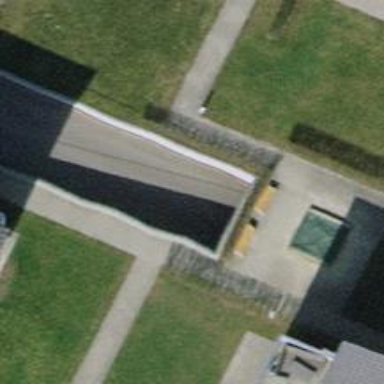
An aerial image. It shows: Parking entrance.